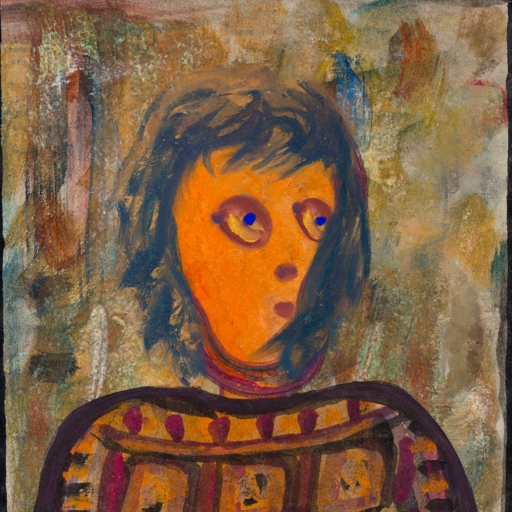
Background: Pipe, Head And Neck Side: Hypocrite_w_Hair, Face Side: Mother_And_Son_Son, Bust: Doll, Hair Side: In_The_Sun, Head Accessory: Blank, Second Necklace: Blank, Necklace: Blank, Baby: Blank